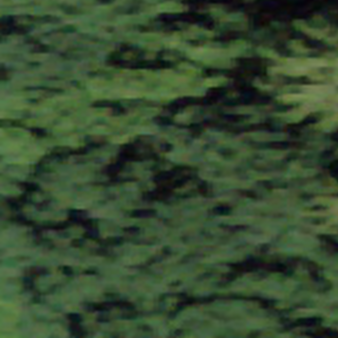
Label: other